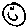
Label: smiley face